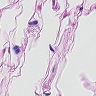
Metastatic tissue present: no